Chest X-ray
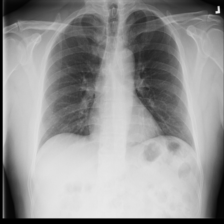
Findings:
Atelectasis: negative
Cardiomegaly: negative
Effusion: negative
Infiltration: negative
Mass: negative
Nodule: negative
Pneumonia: negative
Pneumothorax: negative
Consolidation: negative
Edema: negative
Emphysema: negative
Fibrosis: negative
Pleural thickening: negative
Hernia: negative